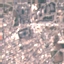
Land use / land cover: Residential